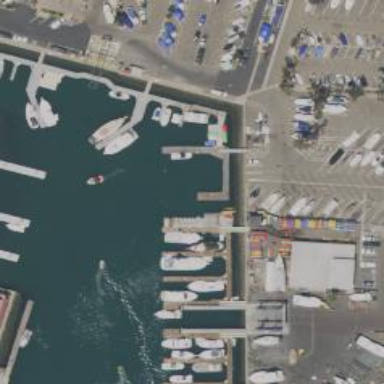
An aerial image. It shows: Pier with mooring facilities.